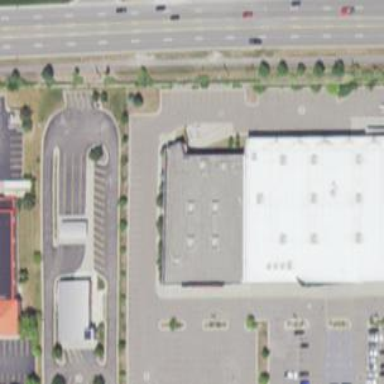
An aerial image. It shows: Building.